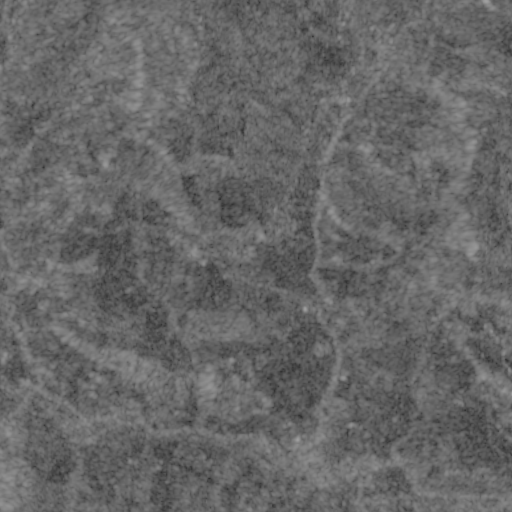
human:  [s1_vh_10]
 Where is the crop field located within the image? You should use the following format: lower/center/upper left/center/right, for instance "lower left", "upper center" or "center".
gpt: The crop field is located in the lower right of the image.
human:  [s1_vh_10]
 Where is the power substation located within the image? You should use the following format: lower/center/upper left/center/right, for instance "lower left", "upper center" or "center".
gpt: The power substation is located in the lower left of the image.
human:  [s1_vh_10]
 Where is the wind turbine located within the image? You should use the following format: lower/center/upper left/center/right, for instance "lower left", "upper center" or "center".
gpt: The wind turbine is located in the upper center of the image.
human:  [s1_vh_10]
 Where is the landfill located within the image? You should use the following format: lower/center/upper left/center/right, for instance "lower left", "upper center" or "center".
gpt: There is no landfill in the image.

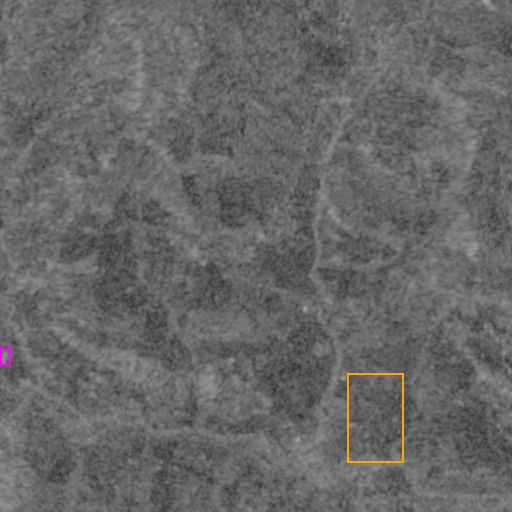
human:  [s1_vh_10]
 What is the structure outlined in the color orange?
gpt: The structure outlined in orange is a crop field.
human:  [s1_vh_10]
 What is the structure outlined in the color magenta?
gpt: The structure outlined in magenta is a power substation.
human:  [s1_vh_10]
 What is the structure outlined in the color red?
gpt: There is no red outline.